Question: I have compiled a small linux with framebuffer support & Qt, and i am now trying to run a simple Qt example.
My development environment is a Ubuntu 12.04 Ubuntu x32 (in a VM).
Qt 4.8 Version. SDL enabled.
I am running the os with the following command:
'''
qemu-system-i386 -kernel $KERNEL_FILE -hda $ROOT_FS_FILE -boot c -m 128M -append "root=/dev/sda rw console=ttyS0,38400n8"
'''
If I use --nographic it boots OK, but without this option it shows the following message and then stops:

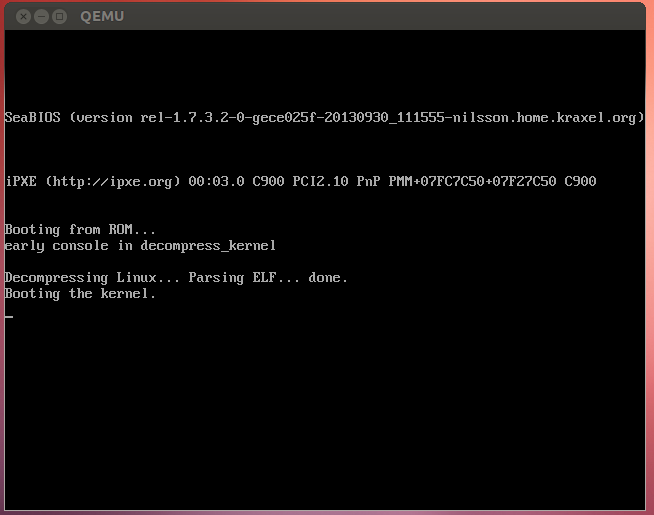
Answer: Please build the 'qemu_x86_defconfig' configuration:
'''
make qemu_x86_defconfig
make
'''
and then follow the instructions in 'board/qemu/x86/readme.txt' to run it.